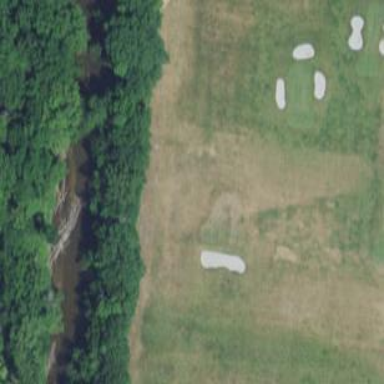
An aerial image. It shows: Grassy area designated as driving range for golf.